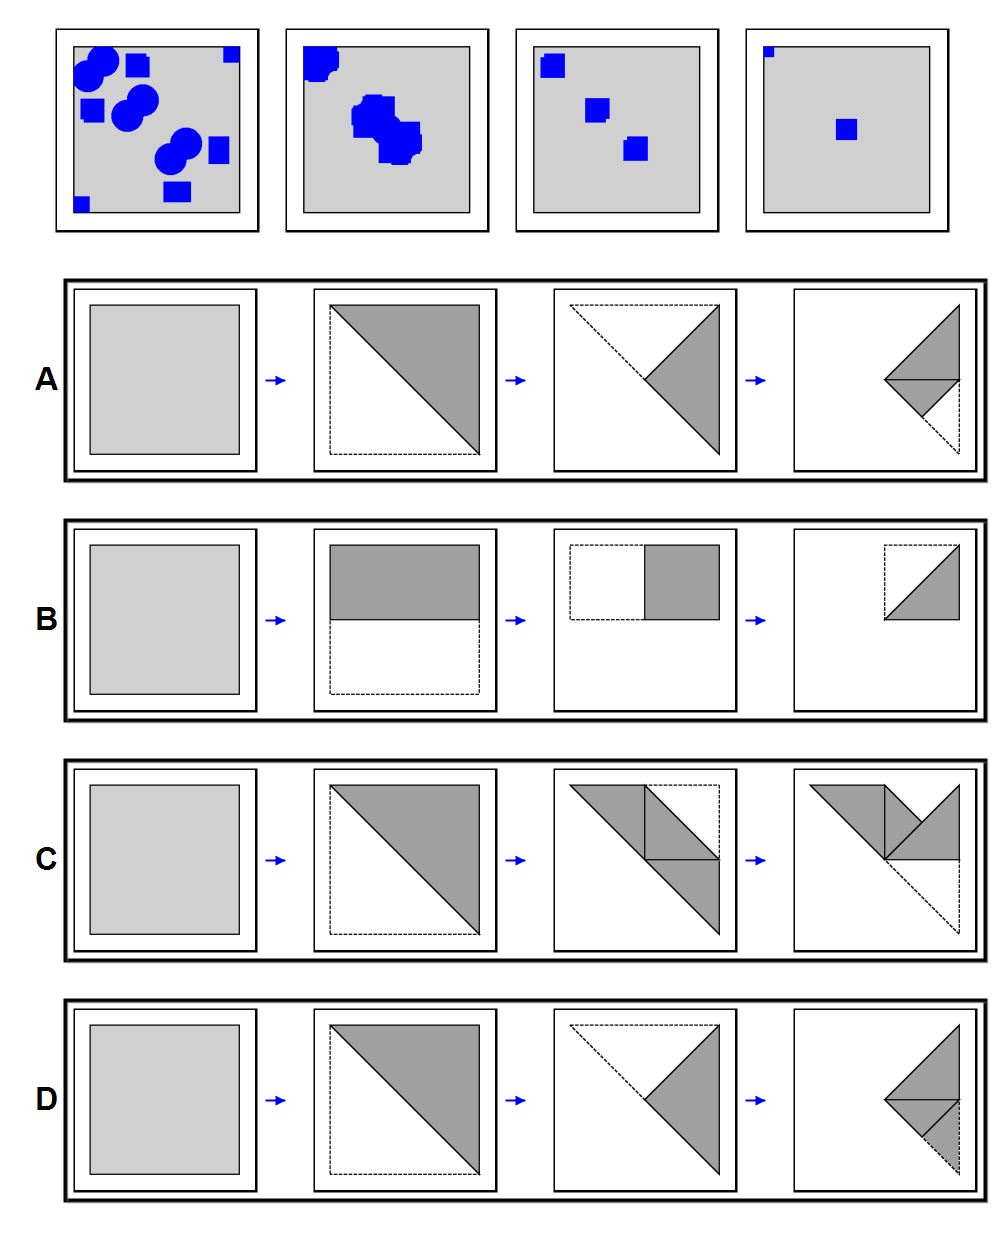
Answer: D